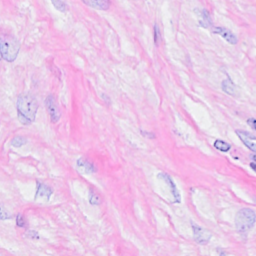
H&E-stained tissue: Breast